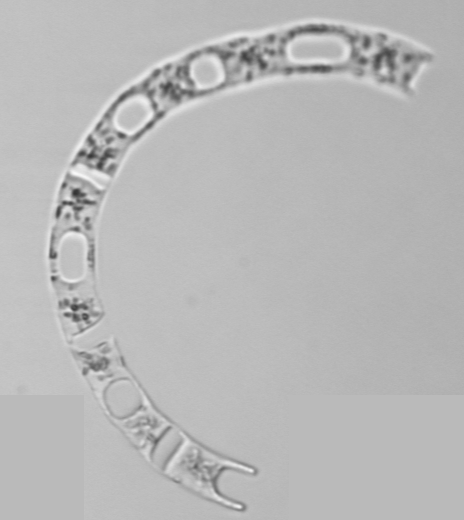
Label: Eucampia